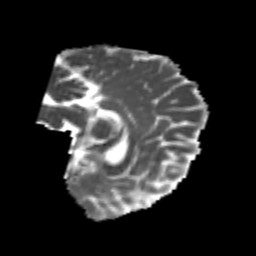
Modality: MD
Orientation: sagittal
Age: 22
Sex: female
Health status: healthy
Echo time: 0.074 s